Interaction volume radius: 5 \u00c5
Interaction volume height: 20 \u00c5
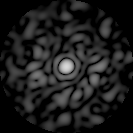
Disorder parameter: 0.8552